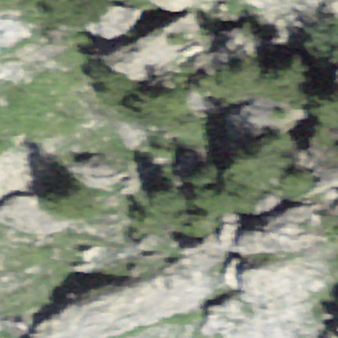
Label: bouldering_area